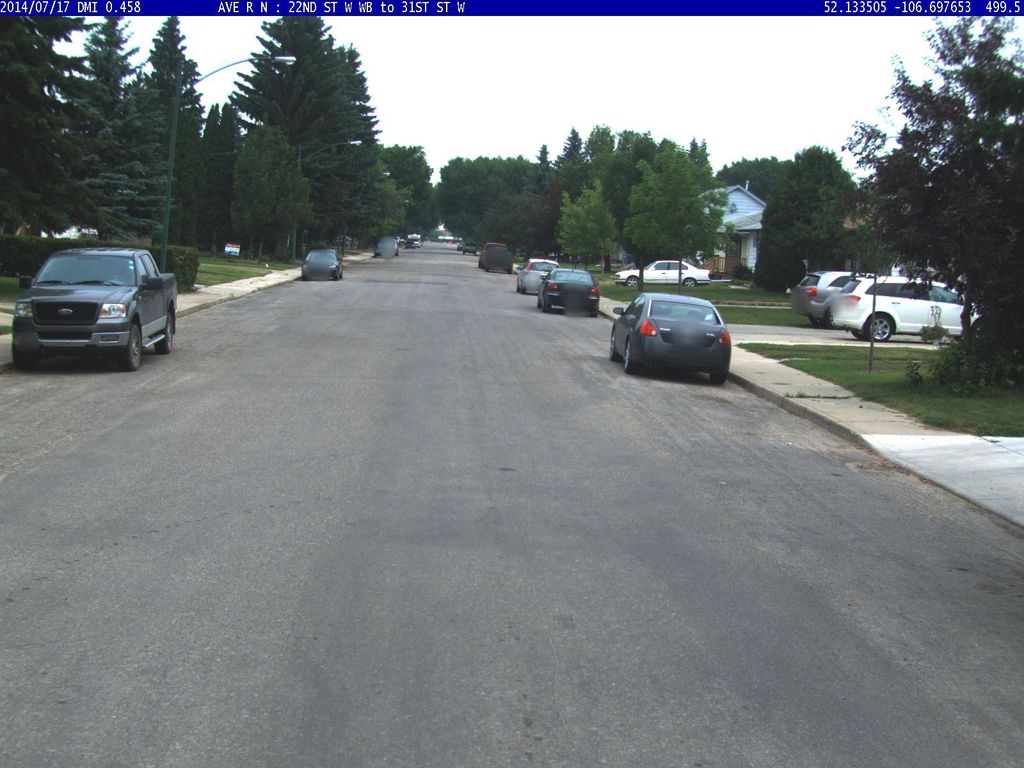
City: saskatoon